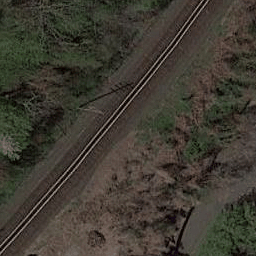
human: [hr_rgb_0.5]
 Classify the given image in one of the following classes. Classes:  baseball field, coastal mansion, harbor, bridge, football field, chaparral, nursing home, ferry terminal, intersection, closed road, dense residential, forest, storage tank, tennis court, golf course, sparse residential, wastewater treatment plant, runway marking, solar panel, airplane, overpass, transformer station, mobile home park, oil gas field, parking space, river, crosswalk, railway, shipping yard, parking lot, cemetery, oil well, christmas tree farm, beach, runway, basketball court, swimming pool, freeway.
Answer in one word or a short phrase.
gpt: railway